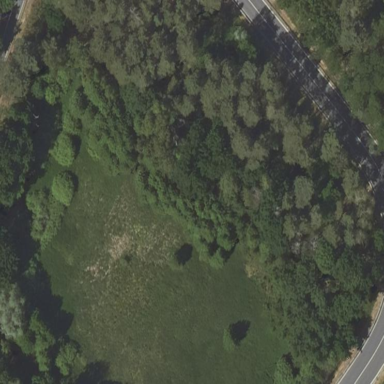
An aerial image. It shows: Forest area.